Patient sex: M
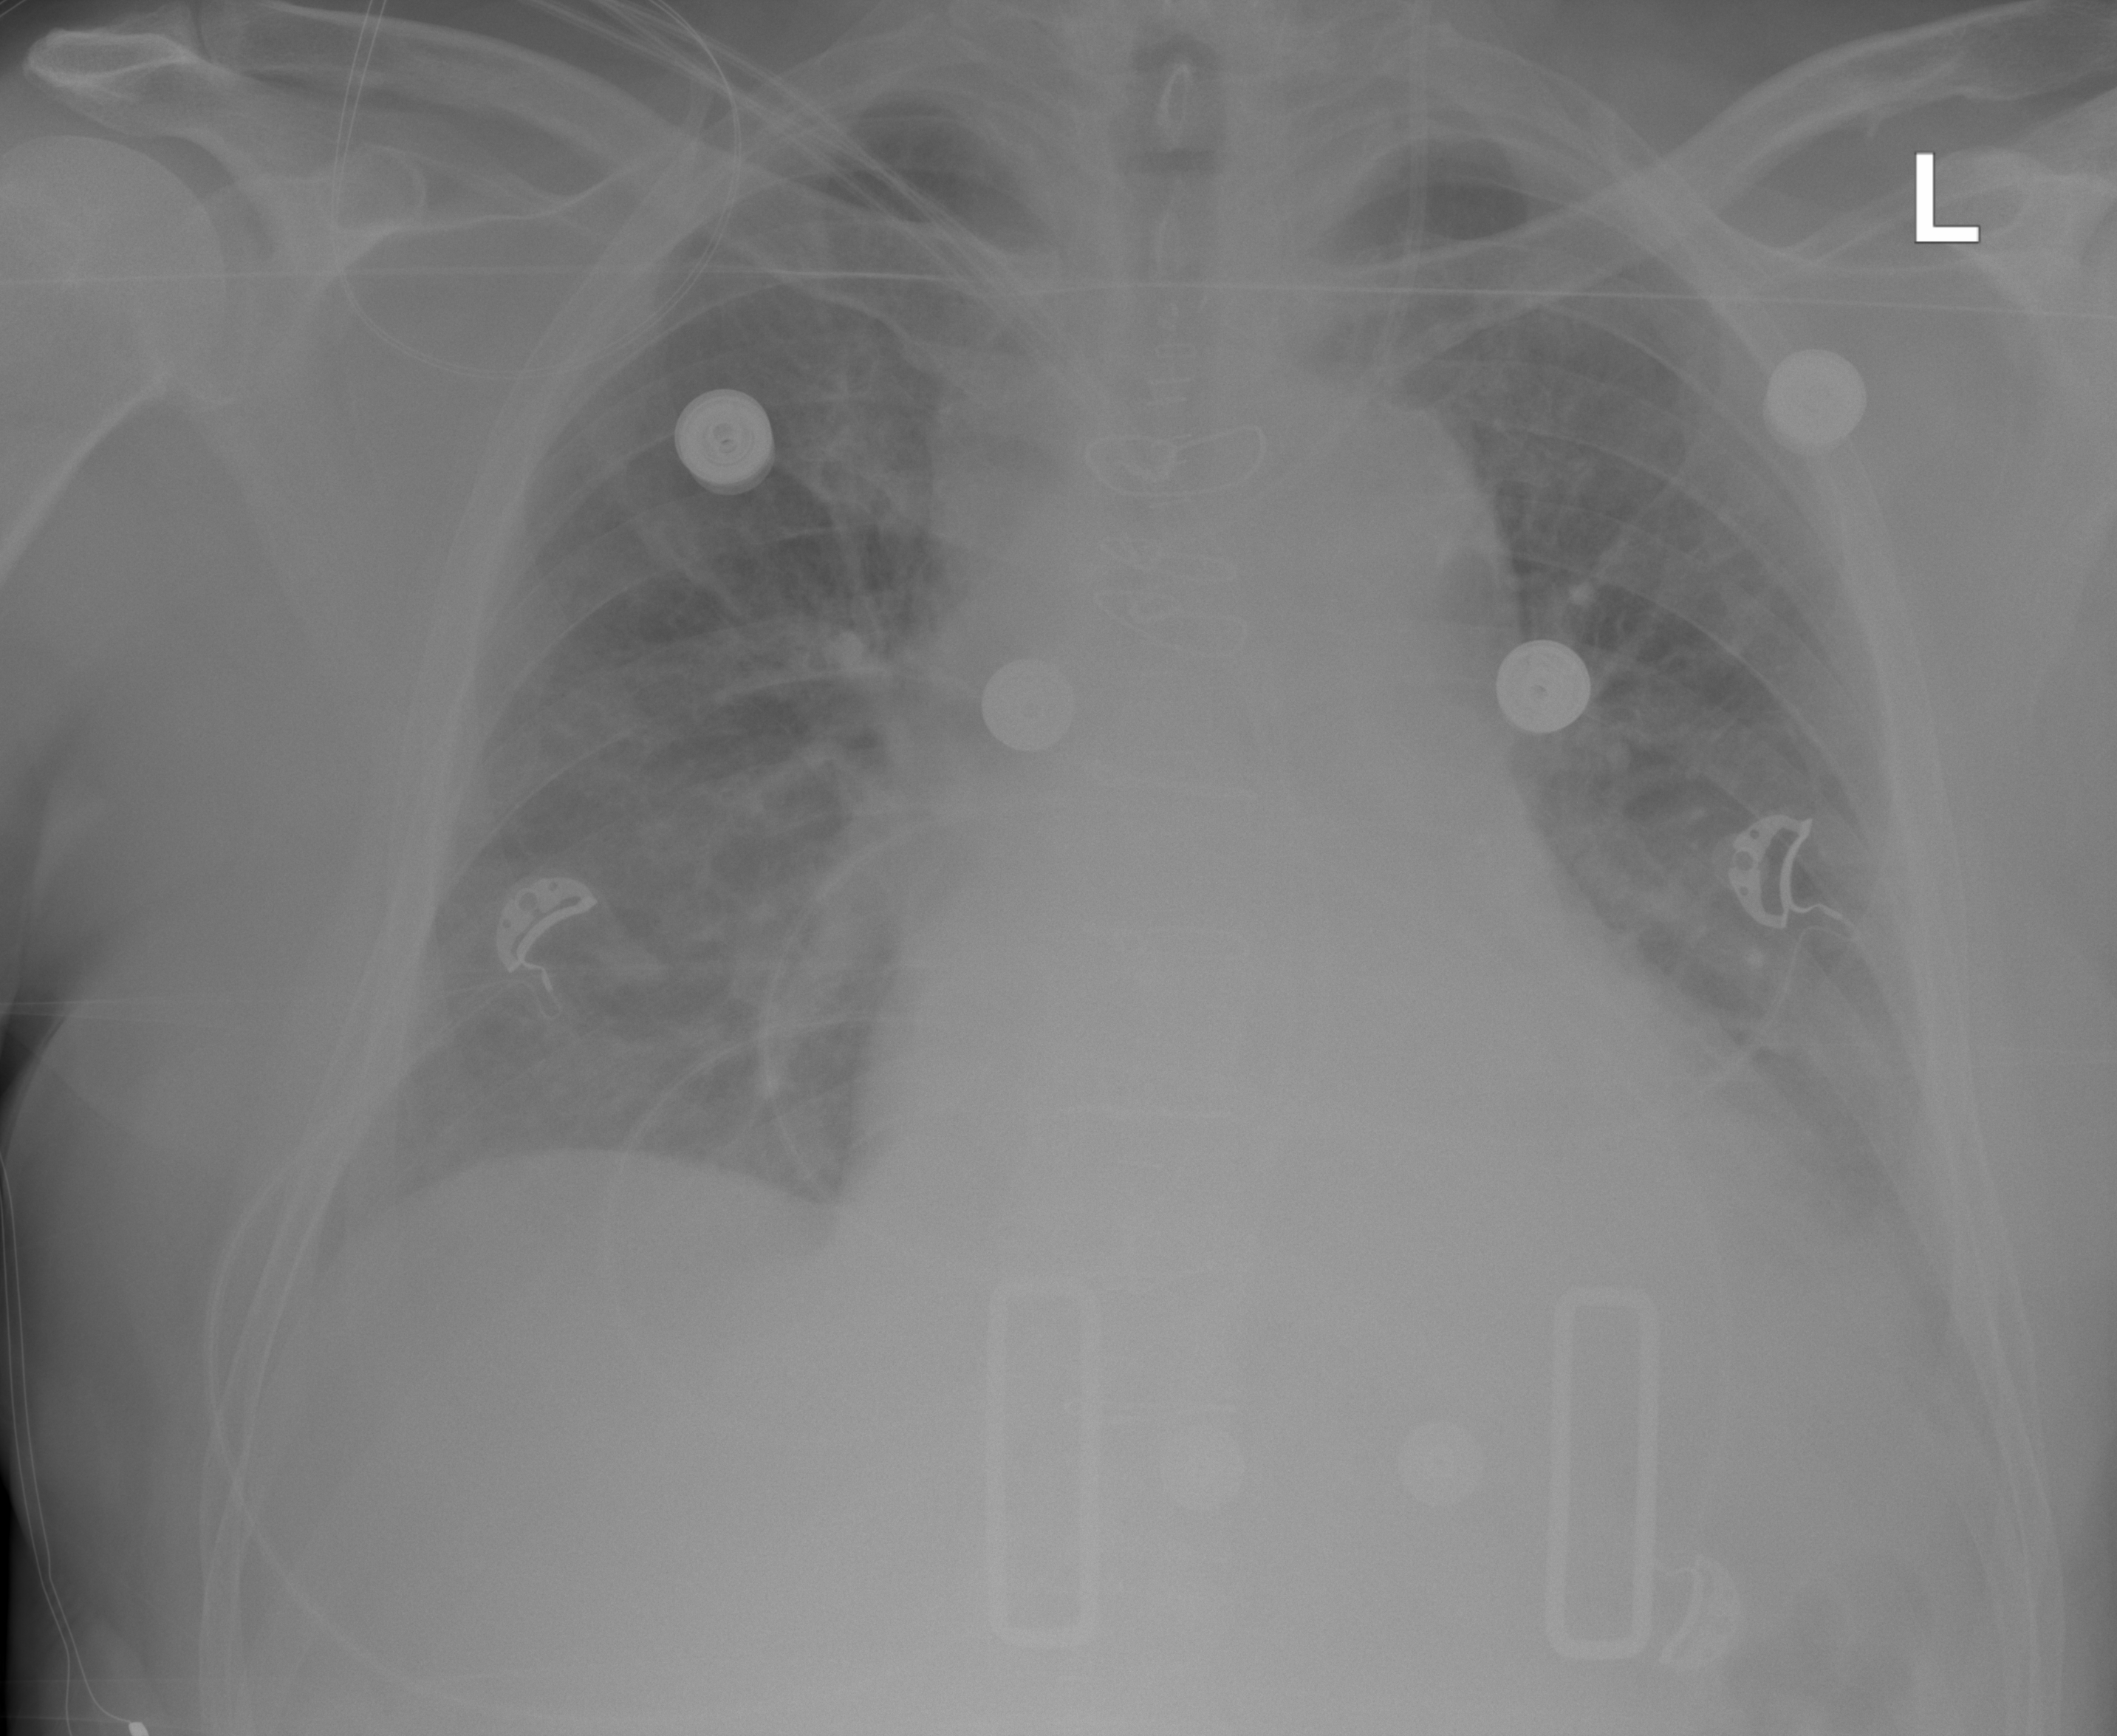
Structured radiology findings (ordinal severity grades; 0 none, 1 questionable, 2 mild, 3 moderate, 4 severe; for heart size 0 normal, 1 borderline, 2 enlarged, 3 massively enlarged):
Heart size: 2
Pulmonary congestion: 2
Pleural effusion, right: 2
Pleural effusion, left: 2
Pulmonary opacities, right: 0
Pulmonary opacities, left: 0
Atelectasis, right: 2
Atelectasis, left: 2